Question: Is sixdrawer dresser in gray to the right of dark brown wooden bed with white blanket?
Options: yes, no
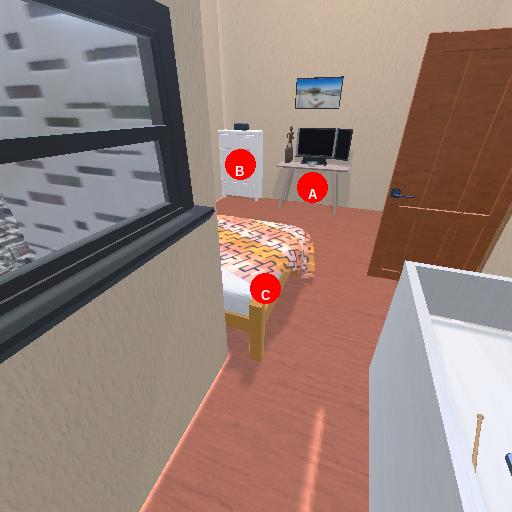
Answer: yes